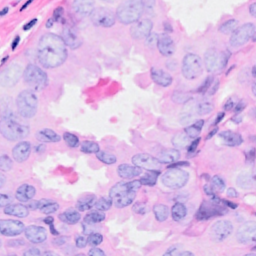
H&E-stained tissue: Breast